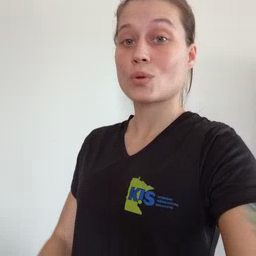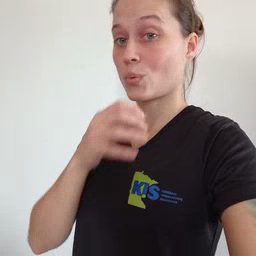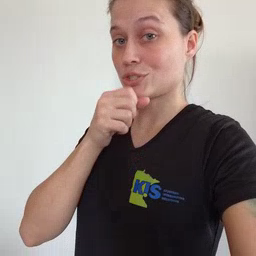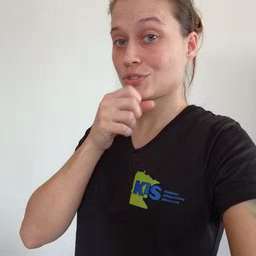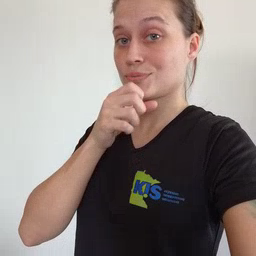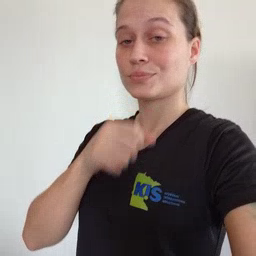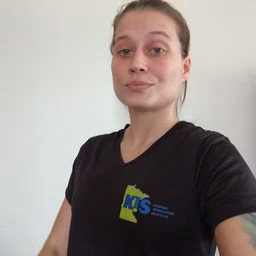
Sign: orange